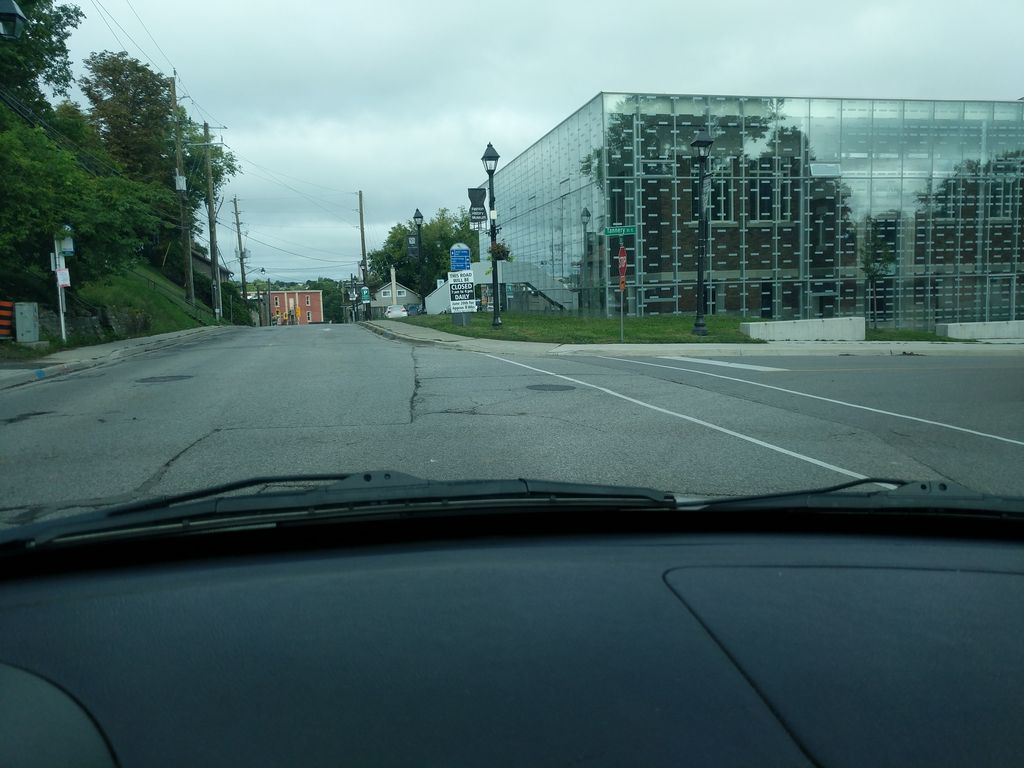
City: kitchener-waterloo